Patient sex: M
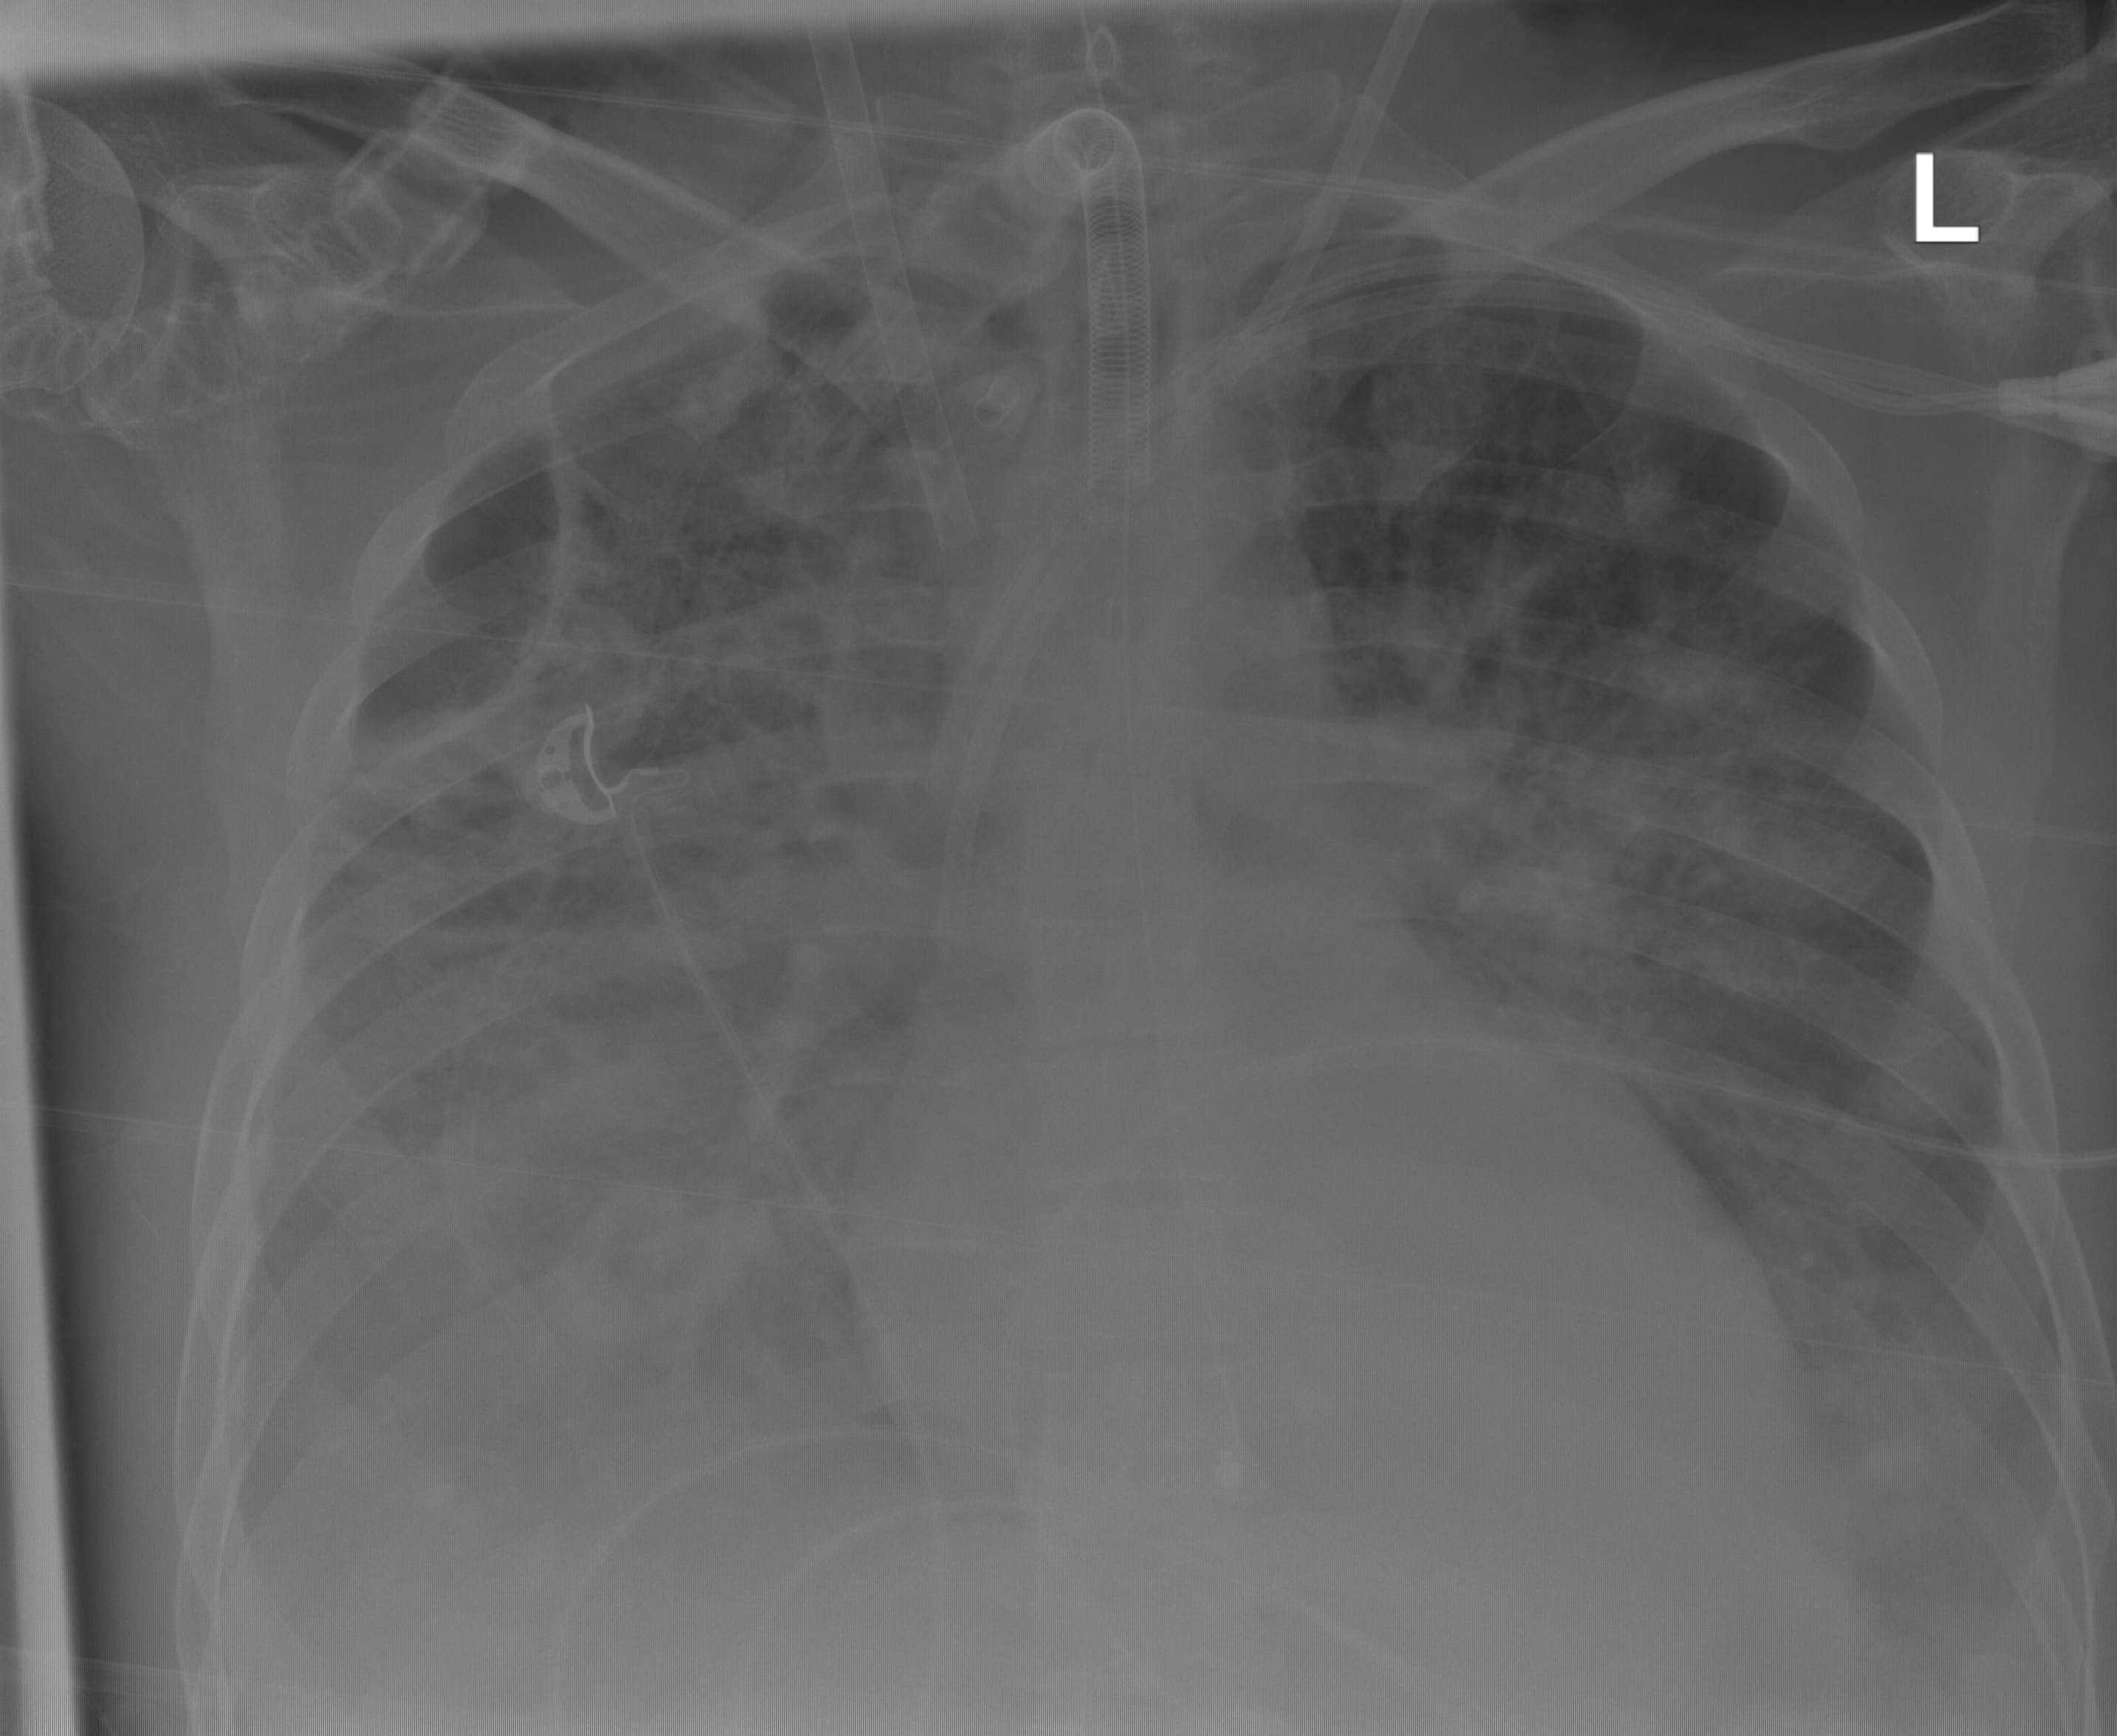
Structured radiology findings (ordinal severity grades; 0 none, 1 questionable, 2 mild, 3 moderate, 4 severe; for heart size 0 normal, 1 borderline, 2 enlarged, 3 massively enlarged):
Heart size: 2
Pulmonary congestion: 3
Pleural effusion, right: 2
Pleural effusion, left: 2
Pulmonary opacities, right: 3
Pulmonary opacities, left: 3
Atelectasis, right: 3
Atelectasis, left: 2